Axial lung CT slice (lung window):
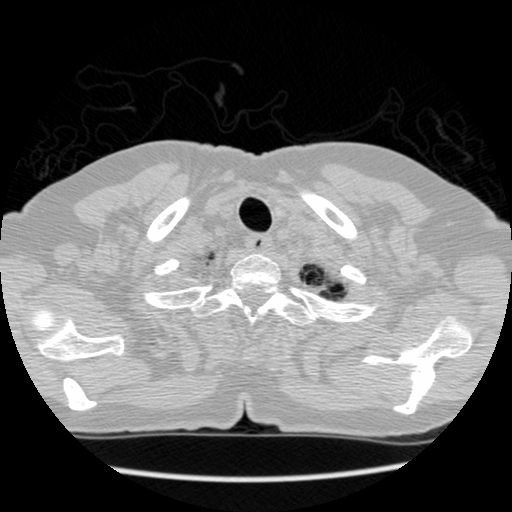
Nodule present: no